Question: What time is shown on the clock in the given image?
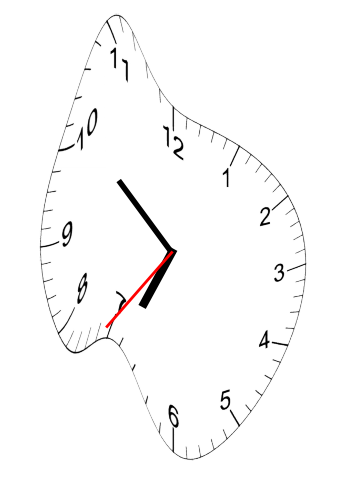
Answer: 06:51:36